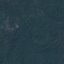
Land use / land cover class: Forest